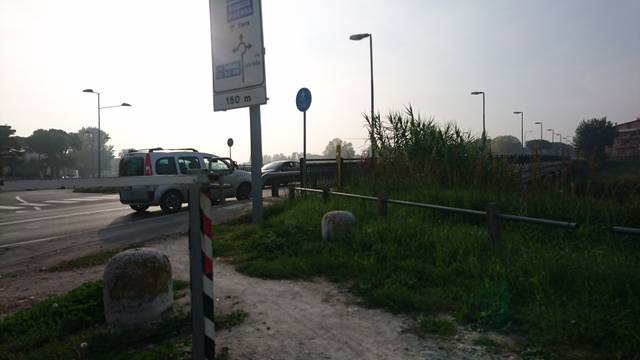
Region: Italy
Coordinates: 44.068, 12.556